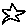
Label: star